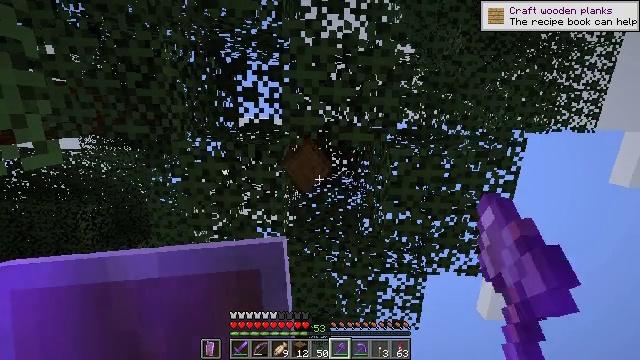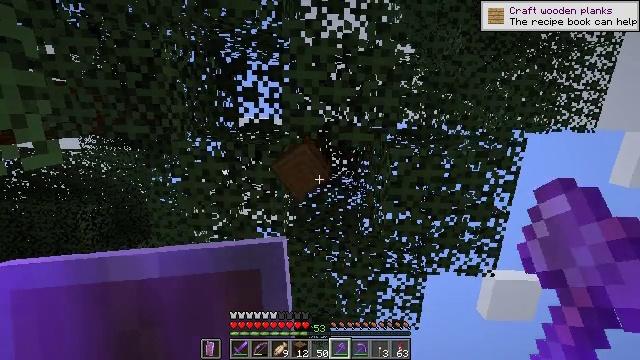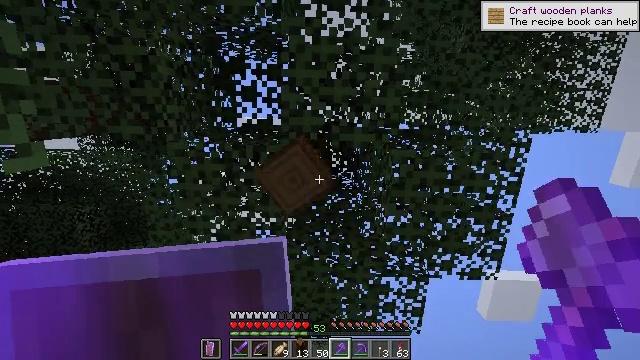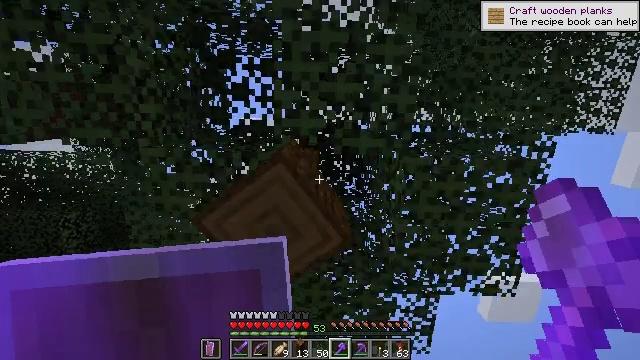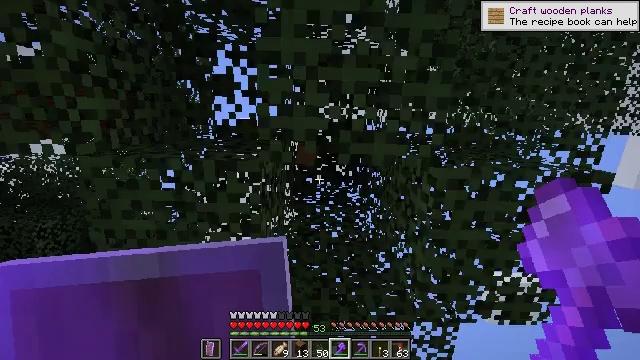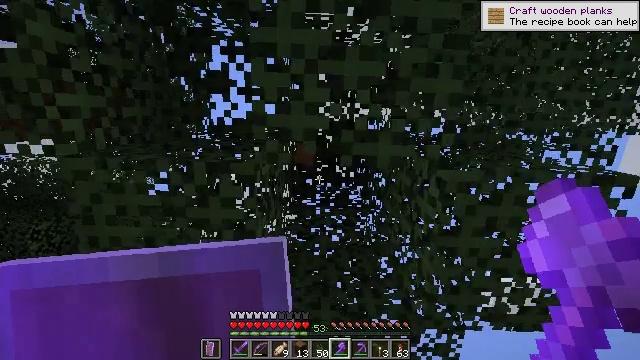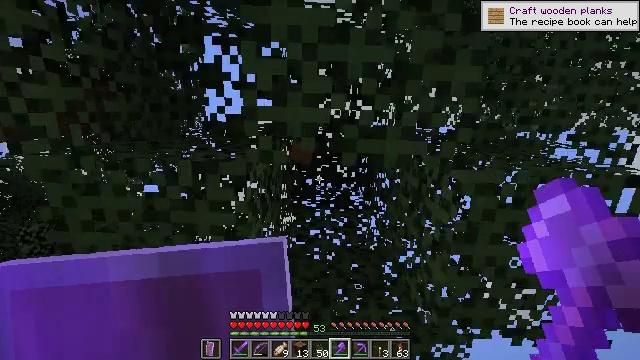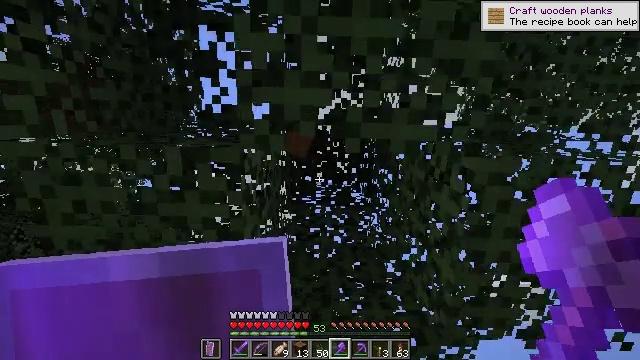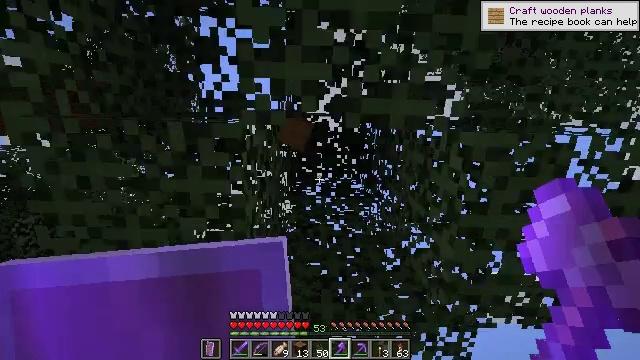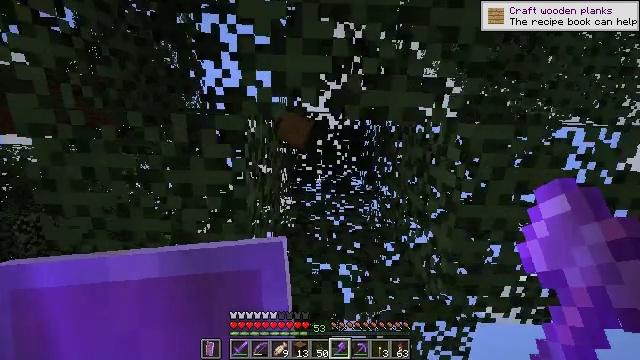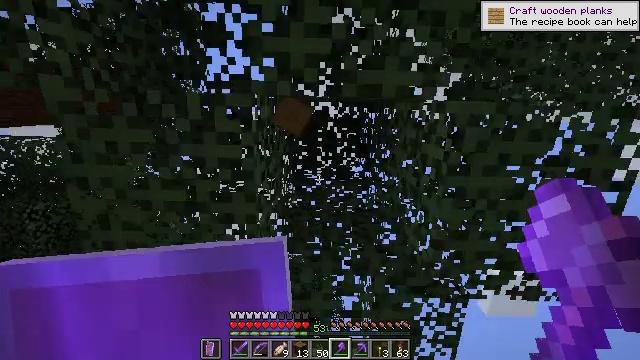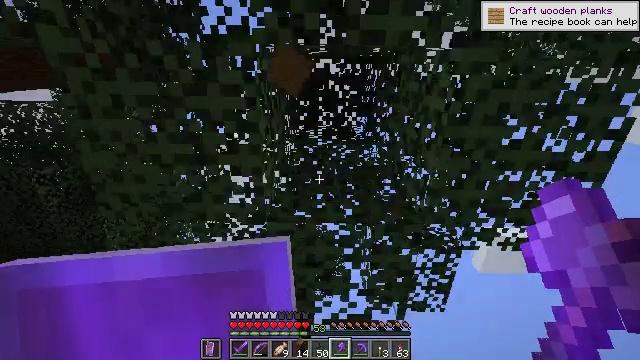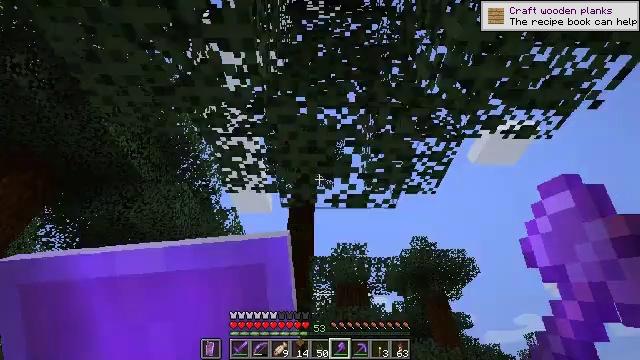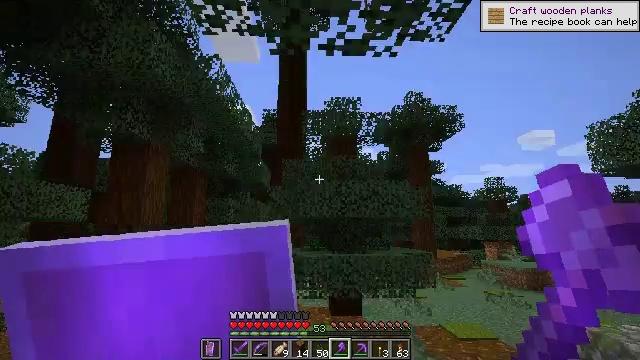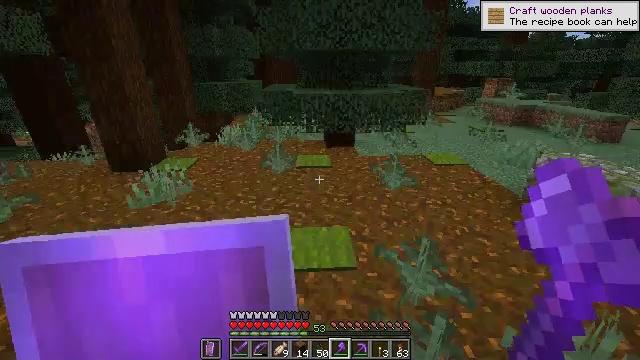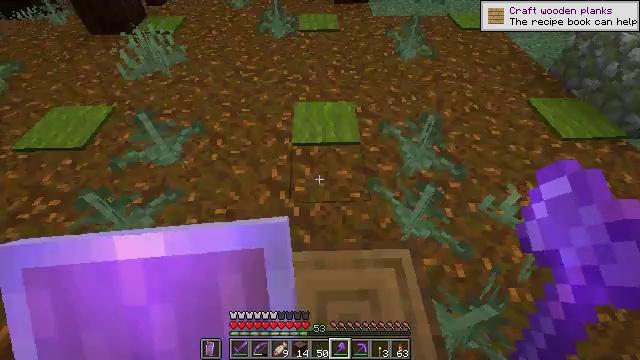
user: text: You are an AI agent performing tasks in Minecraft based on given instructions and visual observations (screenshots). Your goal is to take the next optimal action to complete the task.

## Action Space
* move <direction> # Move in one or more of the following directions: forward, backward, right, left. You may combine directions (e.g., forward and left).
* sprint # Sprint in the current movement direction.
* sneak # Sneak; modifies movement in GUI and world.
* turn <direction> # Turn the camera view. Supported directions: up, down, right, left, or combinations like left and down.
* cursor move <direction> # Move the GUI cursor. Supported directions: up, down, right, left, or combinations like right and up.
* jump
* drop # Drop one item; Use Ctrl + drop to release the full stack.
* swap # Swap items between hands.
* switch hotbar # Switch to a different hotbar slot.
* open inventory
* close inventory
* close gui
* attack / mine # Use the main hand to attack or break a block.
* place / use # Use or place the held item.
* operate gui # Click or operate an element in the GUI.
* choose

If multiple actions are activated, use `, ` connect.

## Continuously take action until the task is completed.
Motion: motion action
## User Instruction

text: Harvest the spruce log from a tree trunk.
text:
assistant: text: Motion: no_op
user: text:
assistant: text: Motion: jump
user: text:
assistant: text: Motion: move forward, jump
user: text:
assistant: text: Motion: move forward, jump
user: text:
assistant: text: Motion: move forward, jump
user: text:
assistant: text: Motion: move forward, jump
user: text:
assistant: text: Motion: move forward
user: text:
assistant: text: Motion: move forward
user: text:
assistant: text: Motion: no_op
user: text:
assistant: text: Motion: turn down
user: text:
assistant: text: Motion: turn down
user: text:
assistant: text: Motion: turn down
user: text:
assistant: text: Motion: turn right and down
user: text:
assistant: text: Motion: turn down
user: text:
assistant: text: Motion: turn left and down
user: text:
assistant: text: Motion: turn down
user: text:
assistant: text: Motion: turn down
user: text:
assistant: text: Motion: turn down
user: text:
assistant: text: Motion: turn down
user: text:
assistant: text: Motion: no_op
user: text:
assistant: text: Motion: no_op
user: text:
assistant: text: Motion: no_op
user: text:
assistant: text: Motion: no_op
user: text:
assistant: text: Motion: no_op
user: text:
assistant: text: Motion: attack / mine
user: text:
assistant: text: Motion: attack / mine
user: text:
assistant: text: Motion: attack / mine
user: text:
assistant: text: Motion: attack / mine
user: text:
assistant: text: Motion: attack / mine
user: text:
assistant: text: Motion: attack / mine